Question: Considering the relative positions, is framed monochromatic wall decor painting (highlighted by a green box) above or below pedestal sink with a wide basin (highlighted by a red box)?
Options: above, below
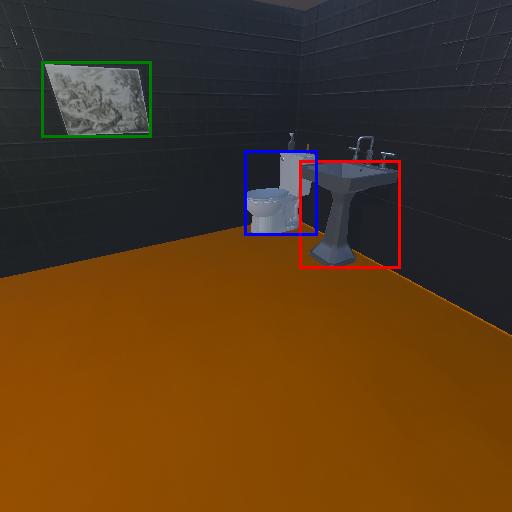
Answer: above